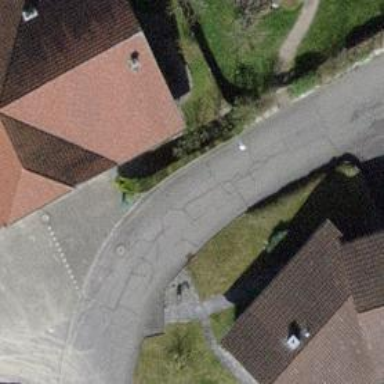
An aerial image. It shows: Simple and straightforward house.